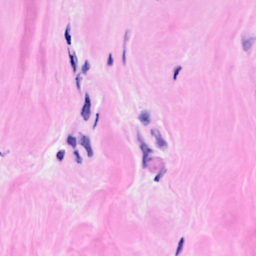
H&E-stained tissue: Breast